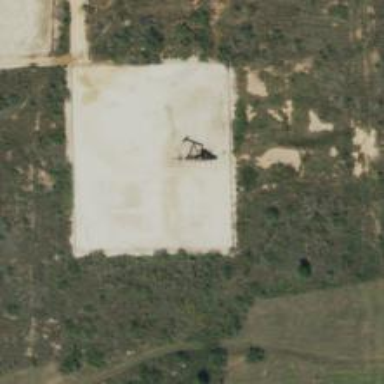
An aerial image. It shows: Petroleum well that is man-made.